Question: I have entities as follows
'''
@Entity
public class ProgressNote implements Serializable{
@Id
private NotesKey notesKey = new NotesKey();
private Set<PatientObjective> patientObjectives;
public NotesKey getNotesKey() {
return notesKey;
}
public void setNotesKey(NotesKey notesKey) {
this.notesKey = notesKey;
}
@OneToMany(fetch=FetchType.LAZY)
@Access(AccessType.PROPERTY)
@JoinColumns({
@JoinColumn(name="noteNumber",referencedColumnName="noteNumber"),
@JoinColumn(name="ddate",referencedColumnName="ddate"),
@JoinColumn(name="patient_id",referencedColumnName="patient_id")
})
public Set<PatientObjective> getPatientObjectives() {
return patientObjectives;
}
public void setPatientObjectives(Set<PatientObjective> patientObjectives) {
this.patientObjectives = patientObjectives;
}
}
'''
'''
@Embeddable
public class NotesKey implements Serializable{
private Byte noteNumber;
@Temporal(javax.persistence.TemporalType.DATE)
@Column(name="ddate")
private Date noteDate;
private Patient patient;
public Byte getNoteNumber() {
return noteNumber;
}
public void setNoteNumber(Byte noteNumber) {
this.noteNumber = noteNumber;
}
public Date getNoteDate() {
return noteDate;
}
public void setNoteDate(Date noteDate) {
this.noteDate = noteDate;
}
@ManyToOne(fetch=FetchType.LAZY)
@Access(AccessType.PROPERTY)
public Patient getPatient() {
return patient;
}
public void setPatient(Patient patient) {
this.patient = patient;
}
@Override
public int hashCode() {
........
}
@Override
public boolean equals(Object obj) {
........
}
}
'''
'''
@Entity
public class PatientObjective implements Serializable{
@Id
private PatientObjectiveKey patientObjectiveKey;
public PatientObjectiveKey getPatientObjectiveKey() {
return patientObjectiveKey;
}
public void setPatientObjectiveKey(PatientObjectiveKey patientObjectiveKey) {
this.patientObjectiveKey = patientObjectiveKey;
}
}
'''
'''
@Embeddable
public class PatientObjectiveKey implements Serializable{
private Objective objective;
private Byte noteNumber;
@Temporal(javax.persistence.TemporalType.DATE)
@Column(name="ddate")
private Date noteDate;
private Patient patient;
@ManyToOne(fetch=FetchType.LAZY)
@Access(AccessType.PROPERTY)
public Objective getObjective() {
return objective;
}
public void setObjective(Objective objective) {
this.objective = objective;
}
public Byte getNoteNumber() {
return noteNumber;
}
public void setNoteNumber(Byte noteNumber) {
this.noteNumber = noteNumber;
}
public Date getNoteDate() {
return noteDate;
}
public void setNoteDate(Date noteDate) {
this.noteDate = noteDate;
}
@ManyToOne(fetch=FetchType.LAZY)
@Access(AccessType.PROPERTY)
public Patient getPatient() {
return patient;
}
public void setPatient(Patient patient) {
this.patient = patient;
}
@Override
public int hashCode() {
.......
}
@Override
public boolean equals(Object obj) {
........
}
}
'''
> @NamedQuery(name = "findAllProgressNoteWithObjective", query = "from
ProgressNote p inner join fetch p.patientObjectives as o where
p.notesKey.patient.id = :patientId)") using spring hibernate template findByNamedQueryAndNamedParam
In table I have 2 ProgressNotes with one having single Objective and other having 17 Objectives. I get the result in Java as follows.

'''
select progressno0_.ddate as ddate46_0_, progressno0_.noteNumber as noteNumber46_0_, progressno0_.patient_id as patient17_46_0_, patientobj1_.ddate as ddate36_1_, patientobj1_.noteNumber as noteNumber36_1_, patientobj1_.objective_id as objective5_36_1_, patientobj1_.patient_id as patient6_36_1_, progressno0_.assessment as assessment46_0_, progressno0_.bloodPressure1 as bloodPre4_46_0_, progressno0_.bloodPressure2 as bloodPre5_46_0_, progressno0_.creationDate as creation6_46_0_, progressno0_.height as height46_0_, progressno0_.lastUpdatedDate as lastUpda8_46_0_, progressno0_.plans as plans46_0_, progressno0_.status as status46_0_, progressno0_.subject as subject46_0_, progressno0_.temprature as temprature46_0_, progressno0_.tempratureUnit as temprat13_46_0_, progressno0_.lastid as lastid46_0_, progressno0_.waist as waist46_0_, progressno0_.weight as weight46_0_, progressno0_.weightUnit as weightUnit46_0_, patientobj1_.remark as remark36_1_, patientobj1_.value as value36_1_, patientobj1_.ddate as ddate46_0__, patientobj1_.noteNumber as noteNumber46_0__, patientobj1_.patient_id as patient6_46_0__, patientobj1_.ddate as ddate0__, patientobj1_.noteNumber as noteNumber0__, patientobj1_.objective_id as objective5_0__, patientobj1_.patient_id as patient6_0__ from pnheader progressno0_ inner join pnobjremark patientobj1_ on progressno0_.ddate=patientobj1_.ddate and progressno0_.noteNumber=patientobj1_.noteNumber and progressno0_.patient_id=patientobj1_.patient_id where progressno0_.patient_id=?
'''
I'll really appreciate if someone explains or points me in right direction.
Using Hibernate 3.6, Mysql 5.6.10
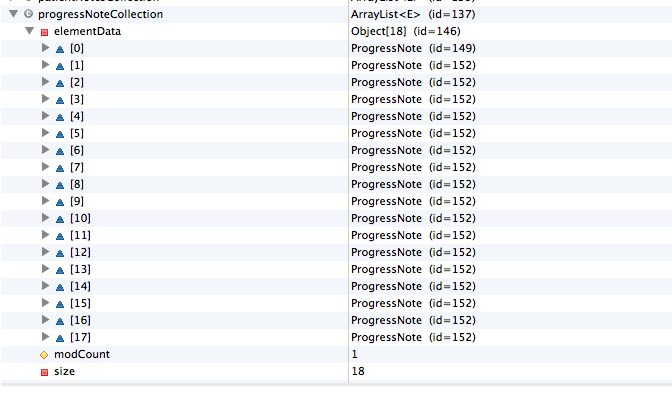
Answer: Use distinct:
'''
select distinct p from ProgressNote p
inner join fetch p.patientObjectives as o
where p.notesKey.patient.id = :patientId)
'''